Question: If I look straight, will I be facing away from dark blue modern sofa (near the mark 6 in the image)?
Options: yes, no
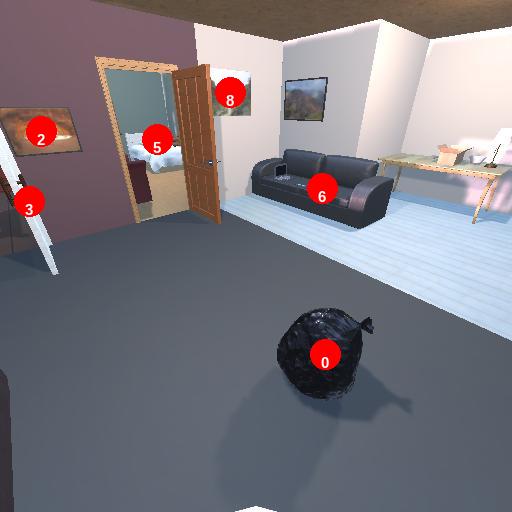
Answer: yes